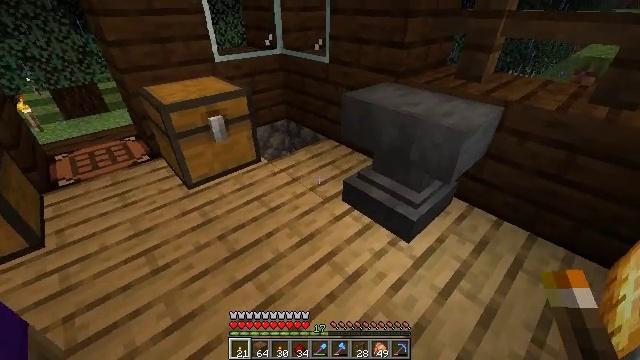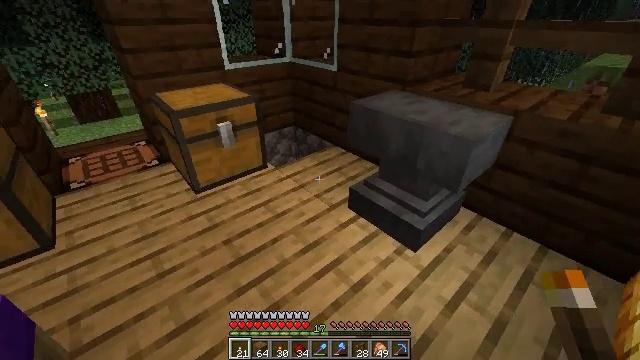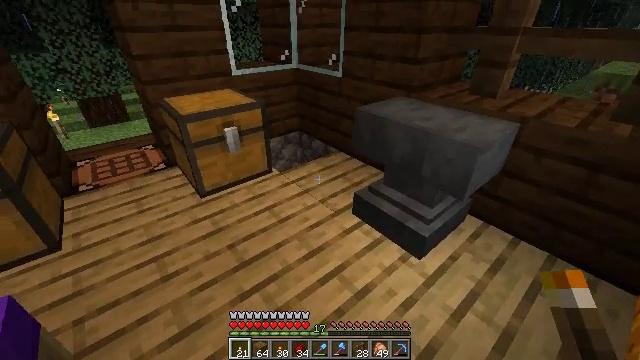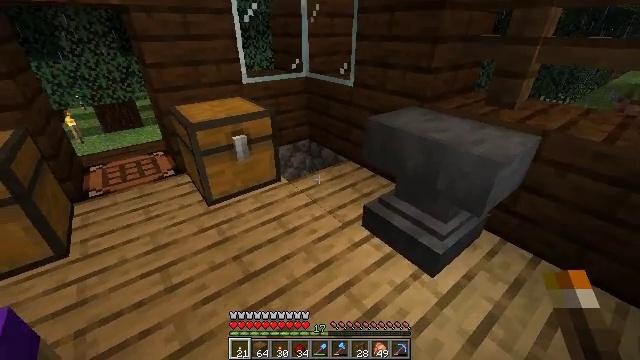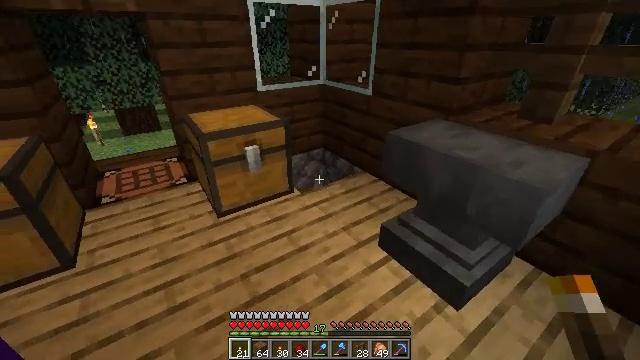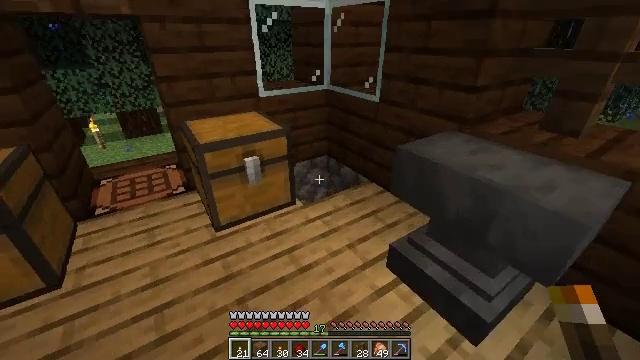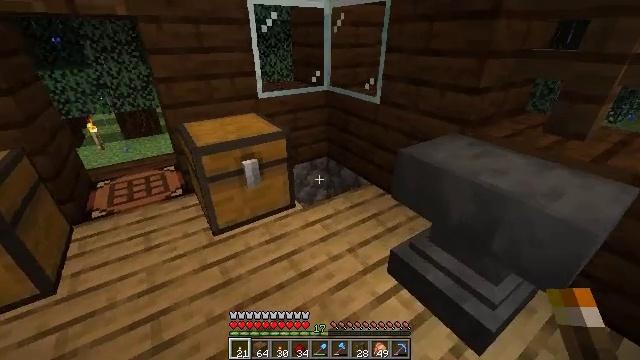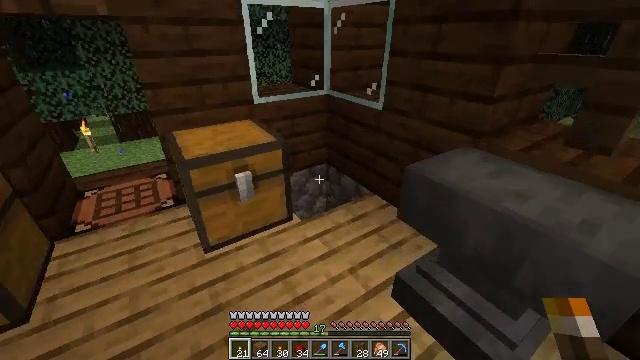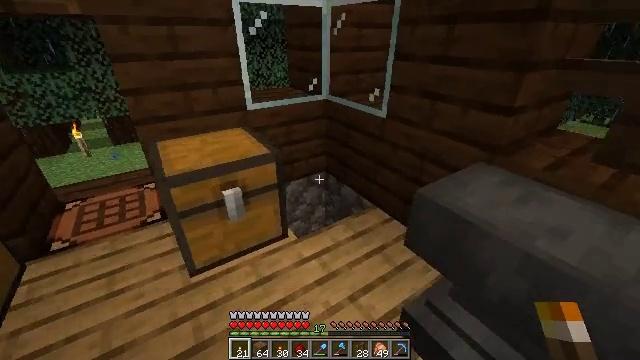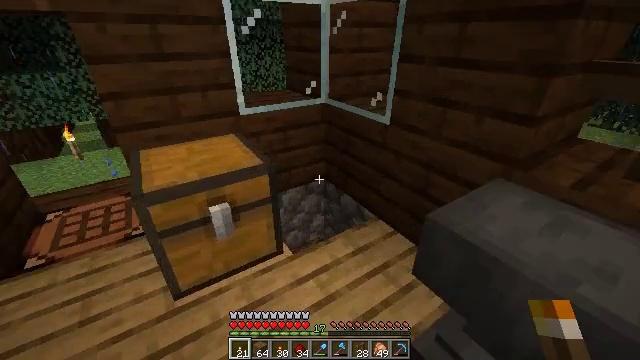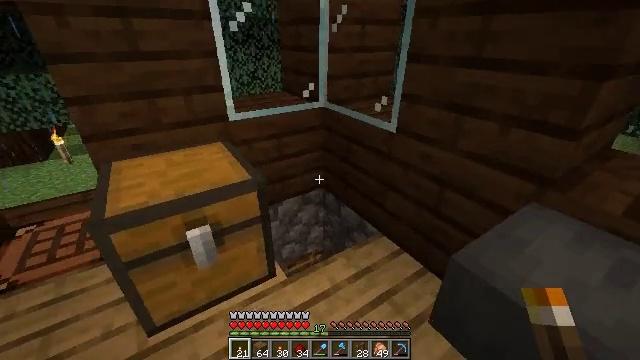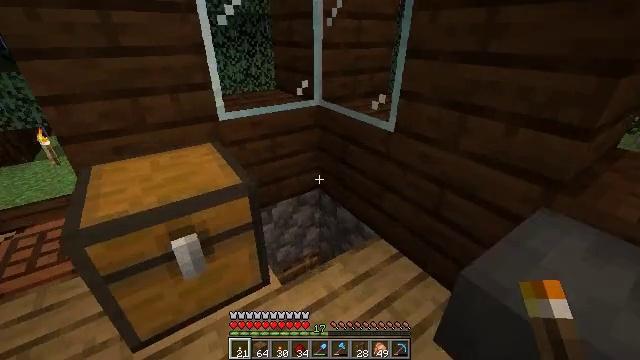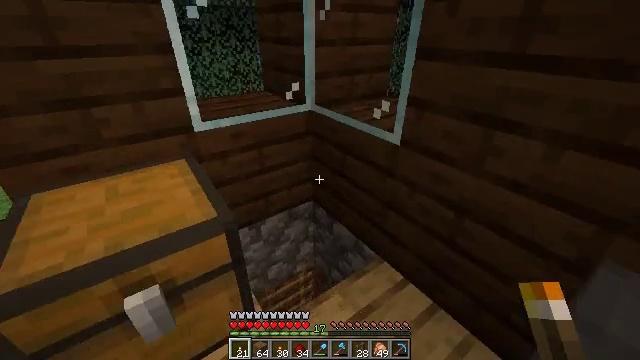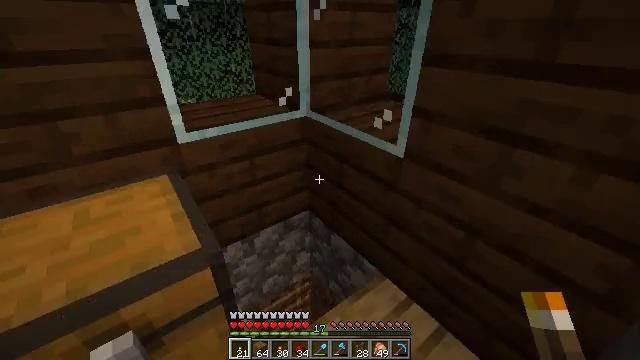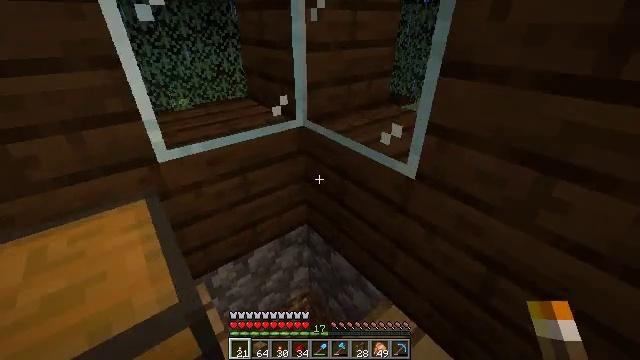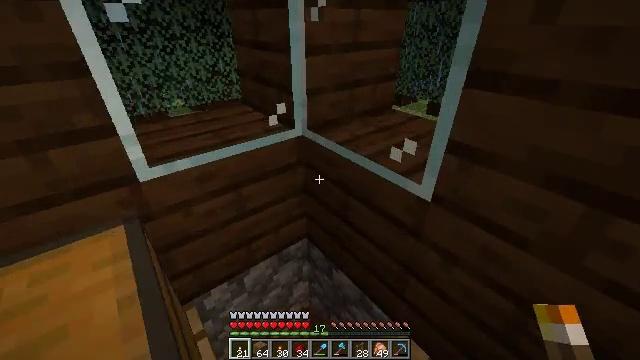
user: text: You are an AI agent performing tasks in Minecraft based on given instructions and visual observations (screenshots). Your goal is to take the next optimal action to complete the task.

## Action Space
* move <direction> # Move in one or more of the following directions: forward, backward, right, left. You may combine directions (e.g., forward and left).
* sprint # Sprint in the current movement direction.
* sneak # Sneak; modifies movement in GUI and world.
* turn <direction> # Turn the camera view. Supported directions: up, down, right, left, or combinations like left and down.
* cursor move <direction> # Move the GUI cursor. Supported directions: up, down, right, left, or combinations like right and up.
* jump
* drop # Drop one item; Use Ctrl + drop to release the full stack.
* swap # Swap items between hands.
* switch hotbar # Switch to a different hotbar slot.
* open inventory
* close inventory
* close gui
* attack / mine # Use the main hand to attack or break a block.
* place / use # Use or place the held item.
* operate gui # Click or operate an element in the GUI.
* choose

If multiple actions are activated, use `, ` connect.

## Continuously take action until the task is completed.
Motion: motion action
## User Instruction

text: Collect spruce planks and craft a spruce pressure plate.
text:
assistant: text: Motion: turn left and up
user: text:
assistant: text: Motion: turn left and up
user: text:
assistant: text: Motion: move forward, turn left and up
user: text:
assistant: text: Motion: move forward, turn left and up
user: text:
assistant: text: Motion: move forward
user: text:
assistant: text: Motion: move forward
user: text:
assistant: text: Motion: move forward
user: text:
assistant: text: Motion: move forward
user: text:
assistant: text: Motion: move forward
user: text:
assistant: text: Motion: move forward
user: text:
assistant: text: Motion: move forward, turn right
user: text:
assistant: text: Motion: move forward, turn right
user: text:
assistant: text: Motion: move forward, turn right
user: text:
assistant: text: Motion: move forward
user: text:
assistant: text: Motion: move forward
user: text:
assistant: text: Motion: move forward
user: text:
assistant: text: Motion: move forward, turn down
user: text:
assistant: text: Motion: move forward, turn left and down
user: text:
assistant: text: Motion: move forward, turn left and down
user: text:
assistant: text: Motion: move forward, turn left and down
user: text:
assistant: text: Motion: move forward, turn left and down
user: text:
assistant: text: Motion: move forward, turn left and down
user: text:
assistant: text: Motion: move forward, turn left
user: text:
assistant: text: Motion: move forward
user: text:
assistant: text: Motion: move forward, turn down
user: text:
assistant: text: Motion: turn right and down
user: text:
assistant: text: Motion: turn right and down
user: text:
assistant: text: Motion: turn right and down
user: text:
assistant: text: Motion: turn right and down
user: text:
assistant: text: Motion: turn right and down